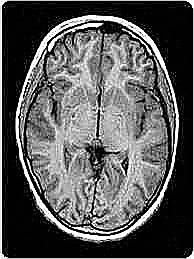
Label: notumor